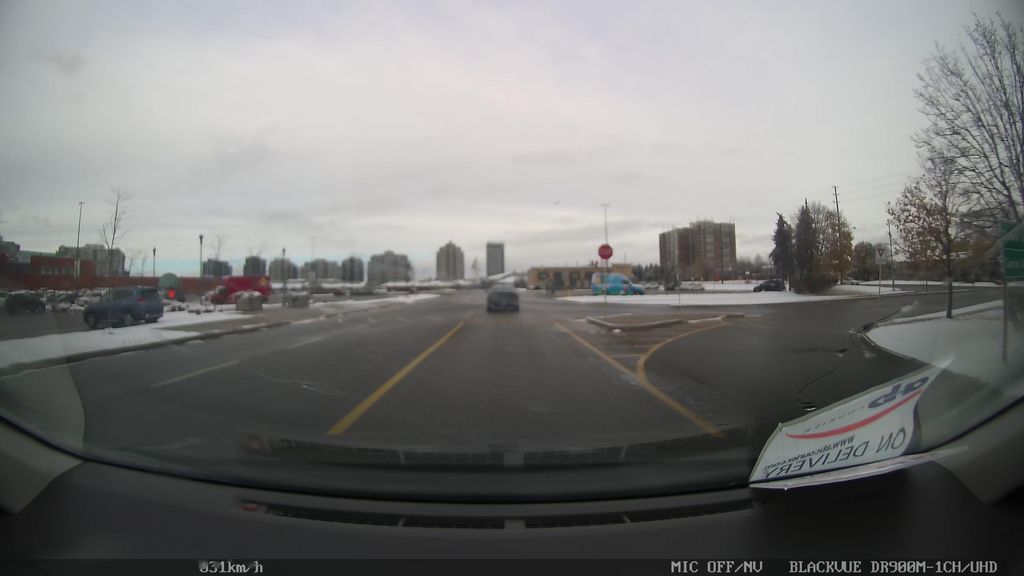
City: toronto